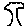
Label: tree